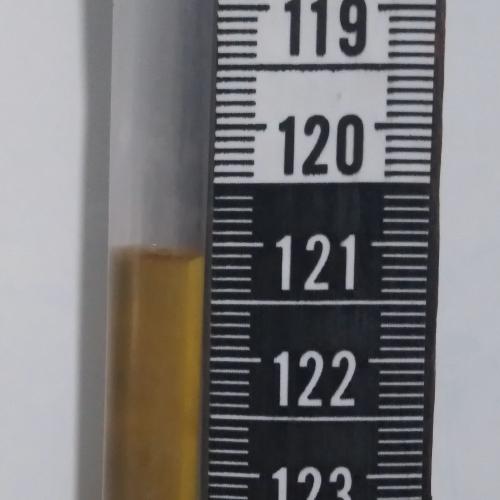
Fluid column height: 121.1 cm